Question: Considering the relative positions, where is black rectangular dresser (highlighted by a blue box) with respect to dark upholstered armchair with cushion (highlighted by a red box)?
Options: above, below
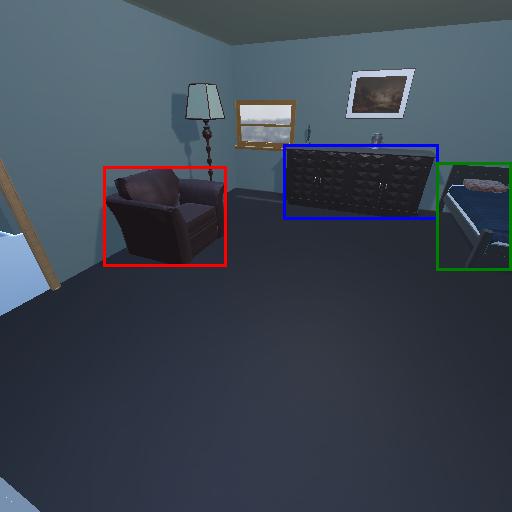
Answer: above